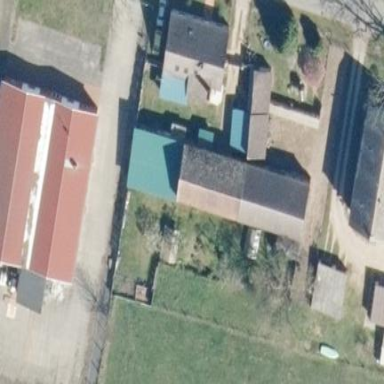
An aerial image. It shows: Garage.